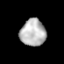
Tissue: prostate
Cell type: Epithelial cells
Senescence score: 0.3603
Nuclear area (px): 665
Mean DAPI intensity: 184.77